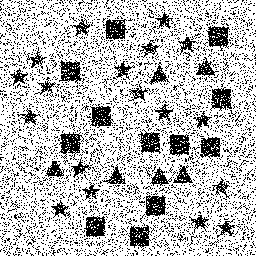
Squares: 12
Triangles: 6
Stars: 18
Total shapes: 36